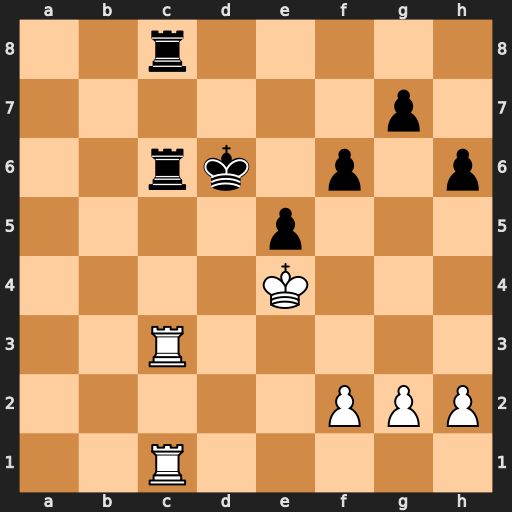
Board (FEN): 2r5/6p1/2rk1p1p/4p3/4K3/2R5/5PPP/2R5
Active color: w
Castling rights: -
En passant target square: -
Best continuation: Rxc6+ Rxc6 Rxc6+ Kxc6 Kf5 Kd5 Kg6